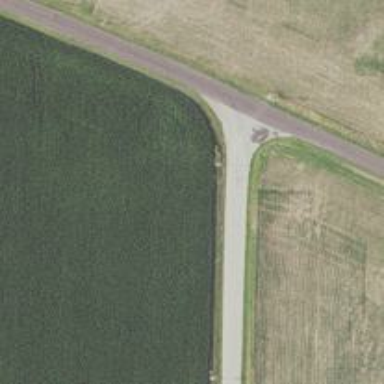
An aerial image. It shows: Stop road.